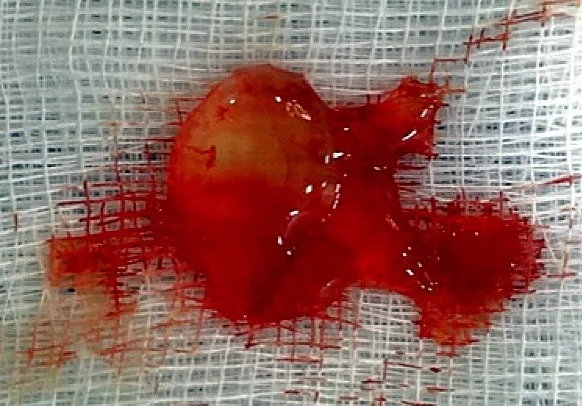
Cisto ressecado e isolado da arteria poplitea esquerda. Observa-se que apresenta paredes muito finas e conteudo claro.
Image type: medical_photograph (other_medical_photograph)